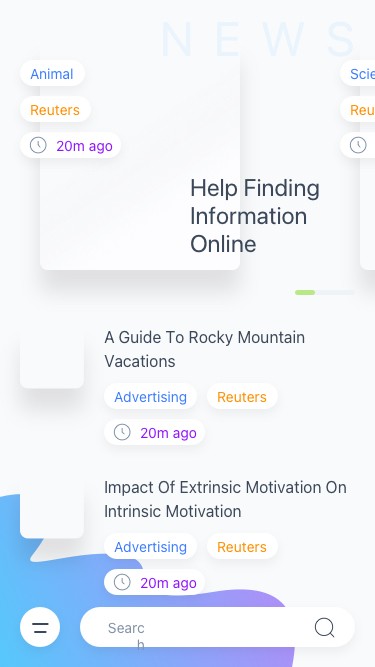
Text in this UI design:
20m ago
Reuters
Advertising
A Guide To Rocky Mountain Vacations
20m ago
Reuters
Advertising
Impact Of Extrinsic Motivation On Intrinsic Motivation
20m ago
Reuters
Animal
Help Finding Information Online
Reuters
Science
Search
NEWS